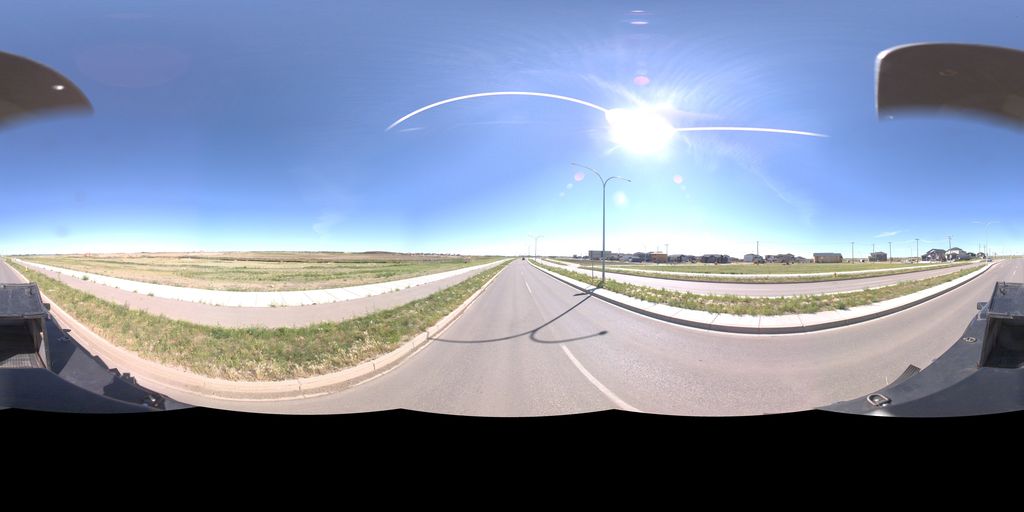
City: saskatoon